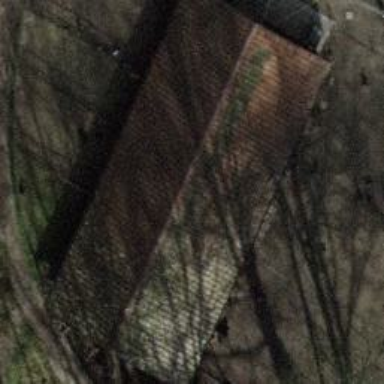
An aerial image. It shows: View of roof of building.